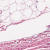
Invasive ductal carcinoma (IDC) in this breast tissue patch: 0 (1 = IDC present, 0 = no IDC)